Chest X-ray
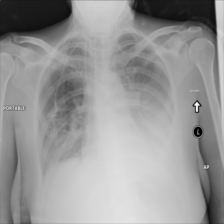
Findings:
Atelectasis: negative
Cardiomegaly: negative
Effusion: positive
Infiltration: negative
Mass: negative
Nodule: negative
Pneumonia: negative
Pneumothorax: negative
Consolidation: positive
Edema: negative
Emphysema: negative
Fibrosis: negative
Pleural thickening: negative
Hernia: negative